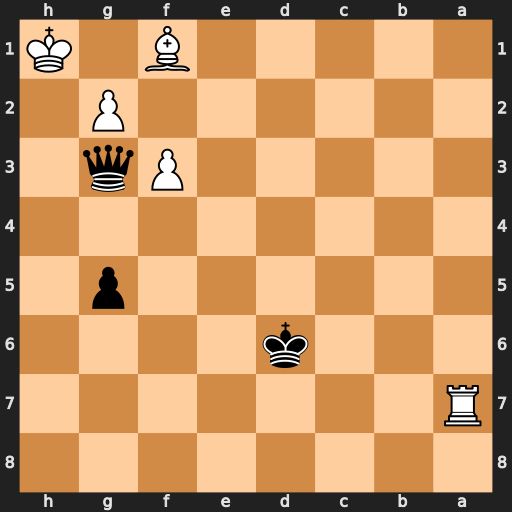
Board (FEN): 8/R7/3k4/6p1/8/5Pq1/6P1/5B1K
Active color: b
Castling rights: -
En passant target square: -
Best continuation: Qh4+ Kg1 Qd4+